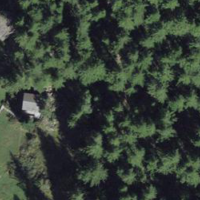
EUNIS habitat code: 43
Species observed at this site:
Fringilla coelebs